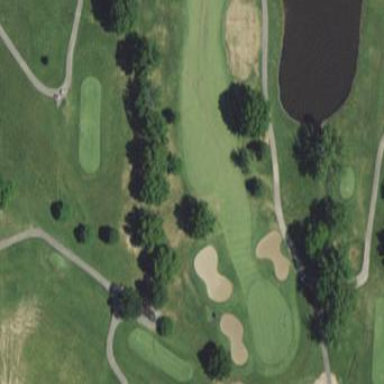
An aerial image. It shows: Golf fairway in the image.